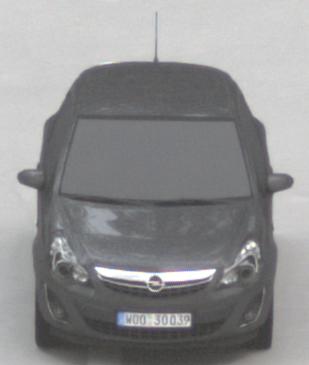
Make: Opel
Model: Corsa 1.2
Detailed model: Corsa (D)
Model produced from: 2011/01
Model produced until: 2014/08
Doors: 3
Color: gray
Road condition: dry road
Daytime: sunrise or sunset
Contrast: medium contrast